Question: I have Logarthmic values in my Graph using D3.js. But here I have more number of lines which I don't need actually. how can I remove it. Please find the attached screenshot for reference..

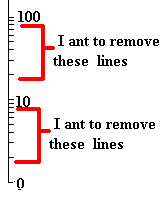
Answer: Pass the values you want to see strictly using tickvalues:
'''
var s = d3.scale.log().domain([1, 100]).range([300, 0])
var axis = d3.svg.axis();
axis.scale(s).tickFormat(
function (d) {
return s.tickFormat(3,d3.format(",d"))(d)
}).tickValues([1,10,100])
d3.select("body").append("svg")
.attr("class", "axis")
.attr("width", 400)
.attr("height", 300)
.append("g")
.attr("transform", "translate(30,30)")
.call(axis);
'''
Example: <URL>